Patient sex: F
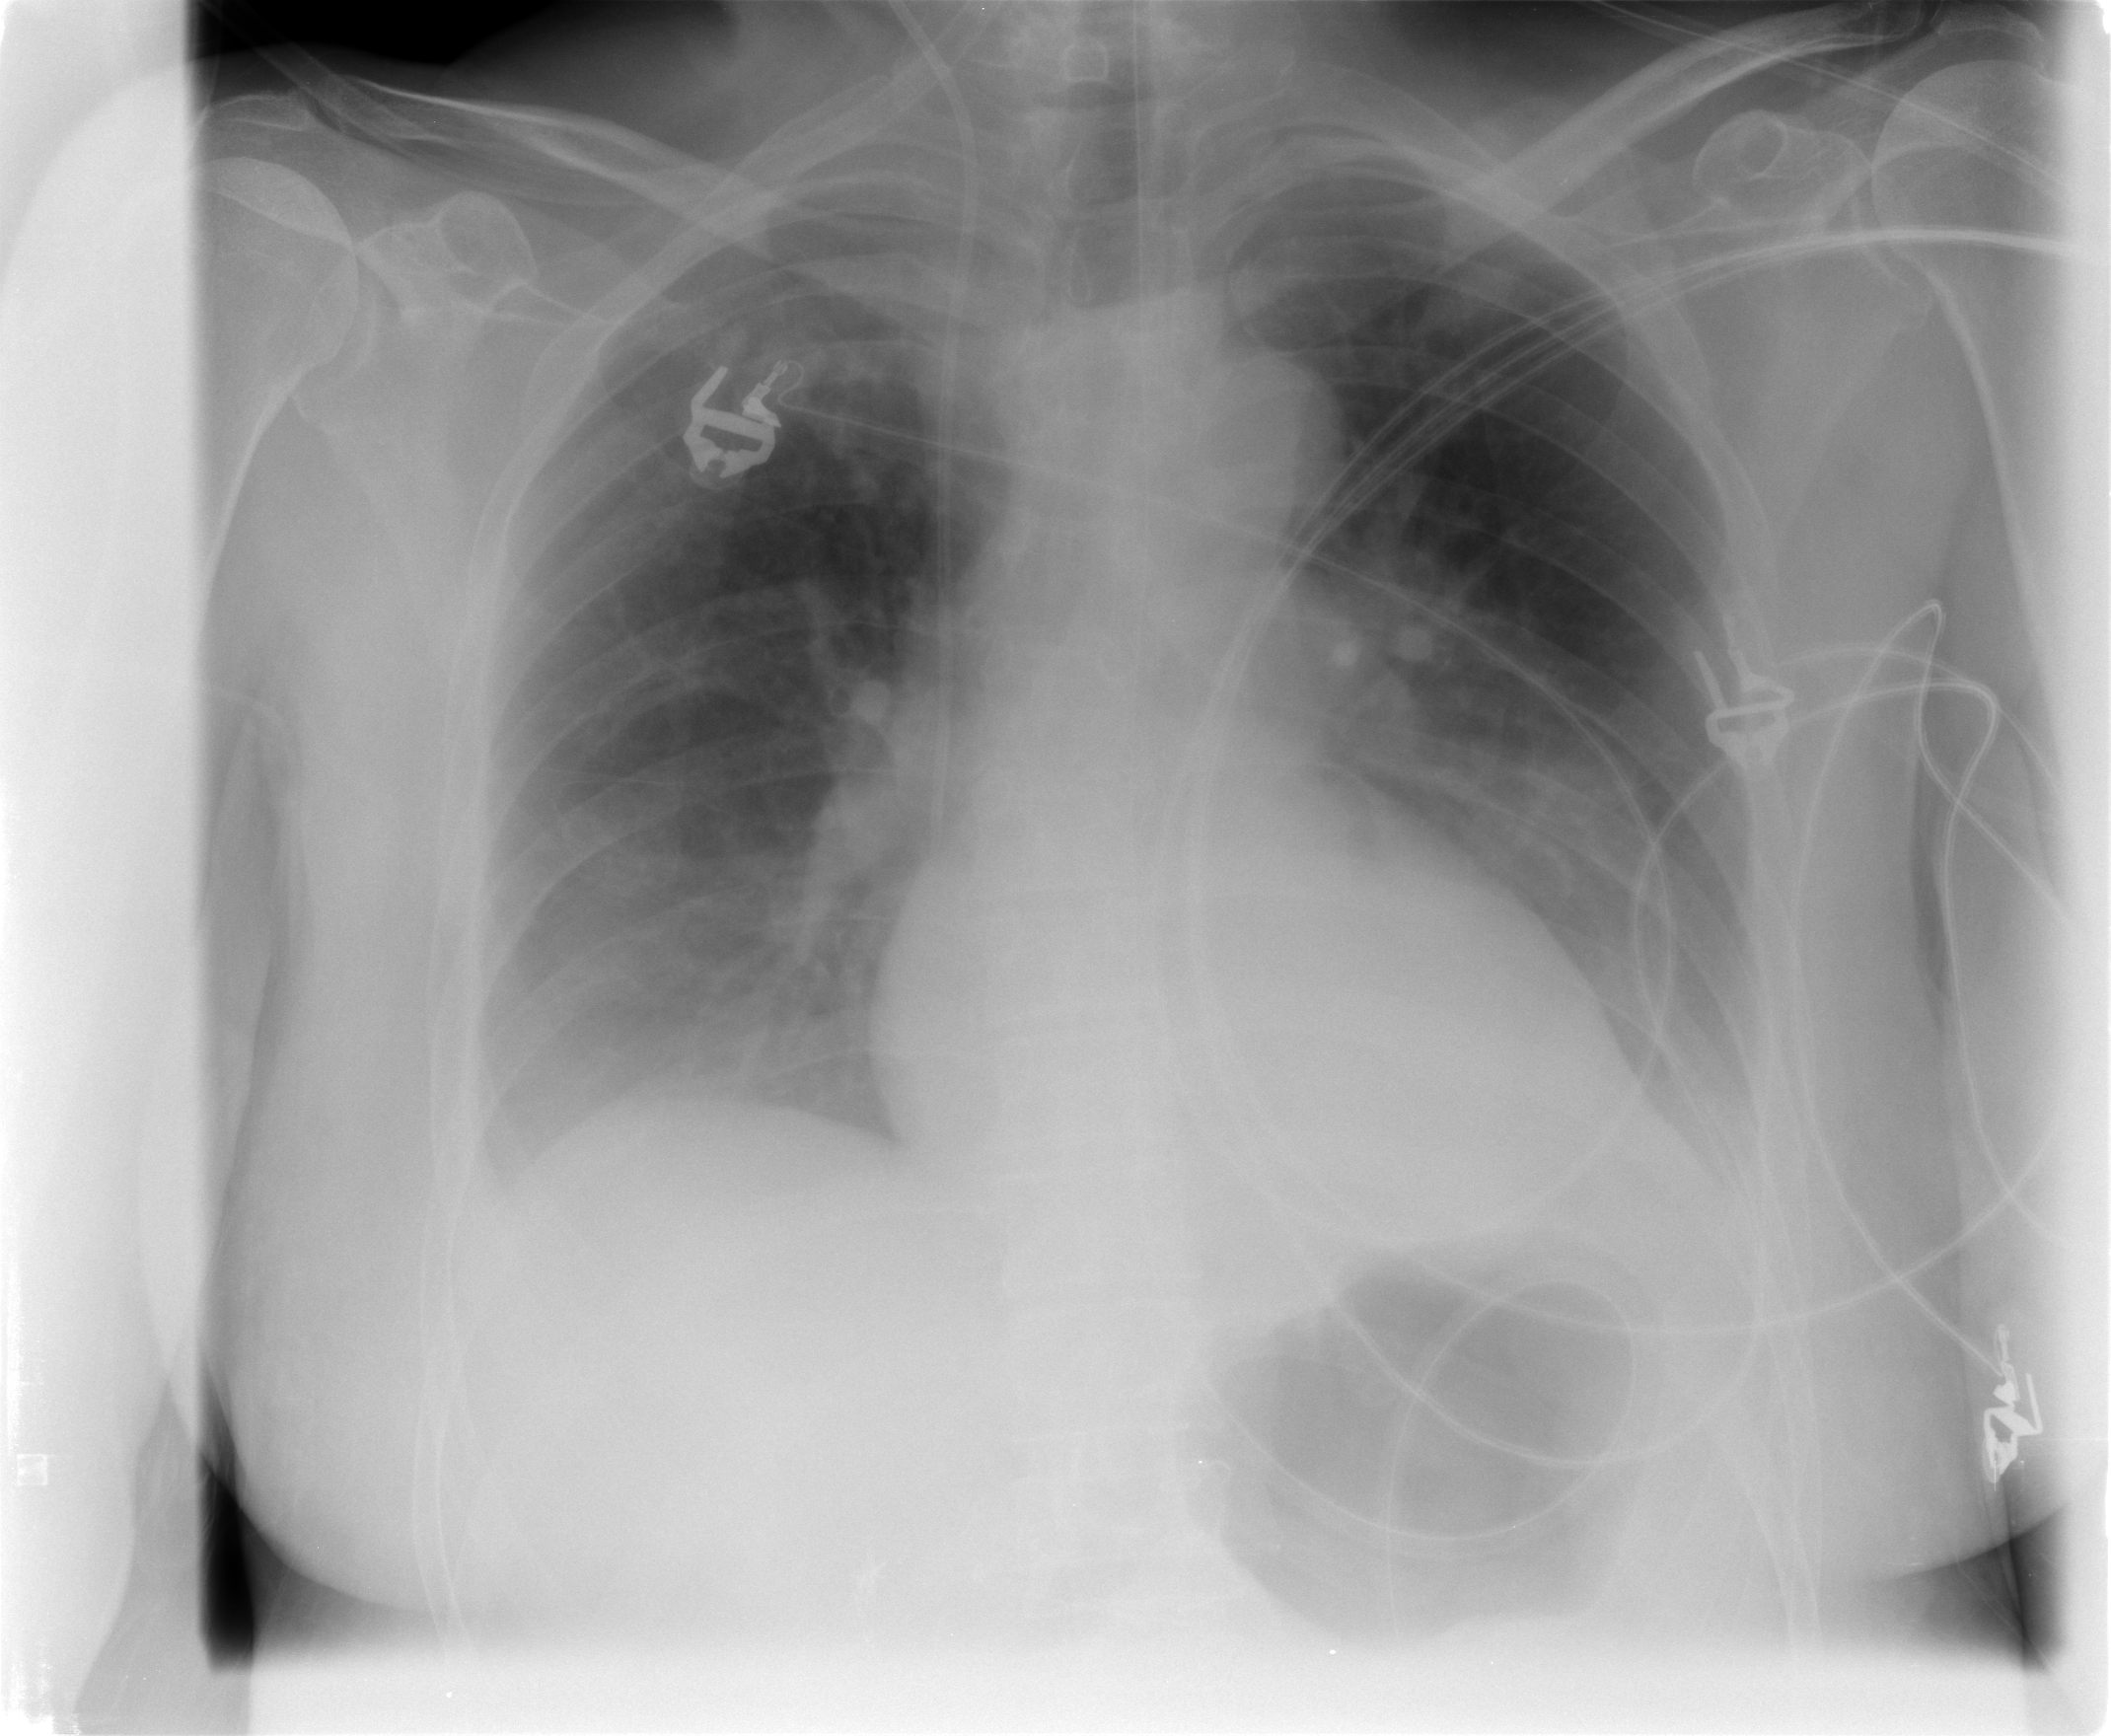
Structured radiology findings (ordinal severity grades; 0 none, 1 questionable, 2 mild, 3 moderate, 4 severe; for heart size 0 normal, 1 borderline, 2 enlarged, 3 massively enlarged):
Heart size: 0
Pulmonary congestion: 1
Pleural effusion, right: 0
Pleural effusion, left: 0
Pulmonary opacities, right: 0
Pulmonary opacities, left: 0
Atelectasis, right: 0
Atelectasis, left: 0